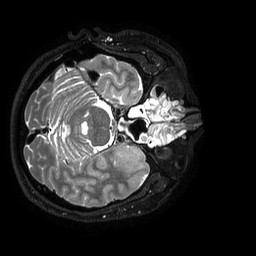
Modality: T2w
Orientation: axial
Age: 30
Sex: male
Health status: ill
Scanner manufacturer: philips
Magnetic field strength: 3 T
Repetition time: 3.5 s
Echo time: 0.3 s